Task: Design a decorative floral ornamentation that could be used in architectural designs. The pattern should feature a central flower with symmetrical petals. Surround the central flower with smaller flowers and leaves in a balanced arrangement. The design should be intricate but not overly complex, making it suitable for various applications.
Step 1448:
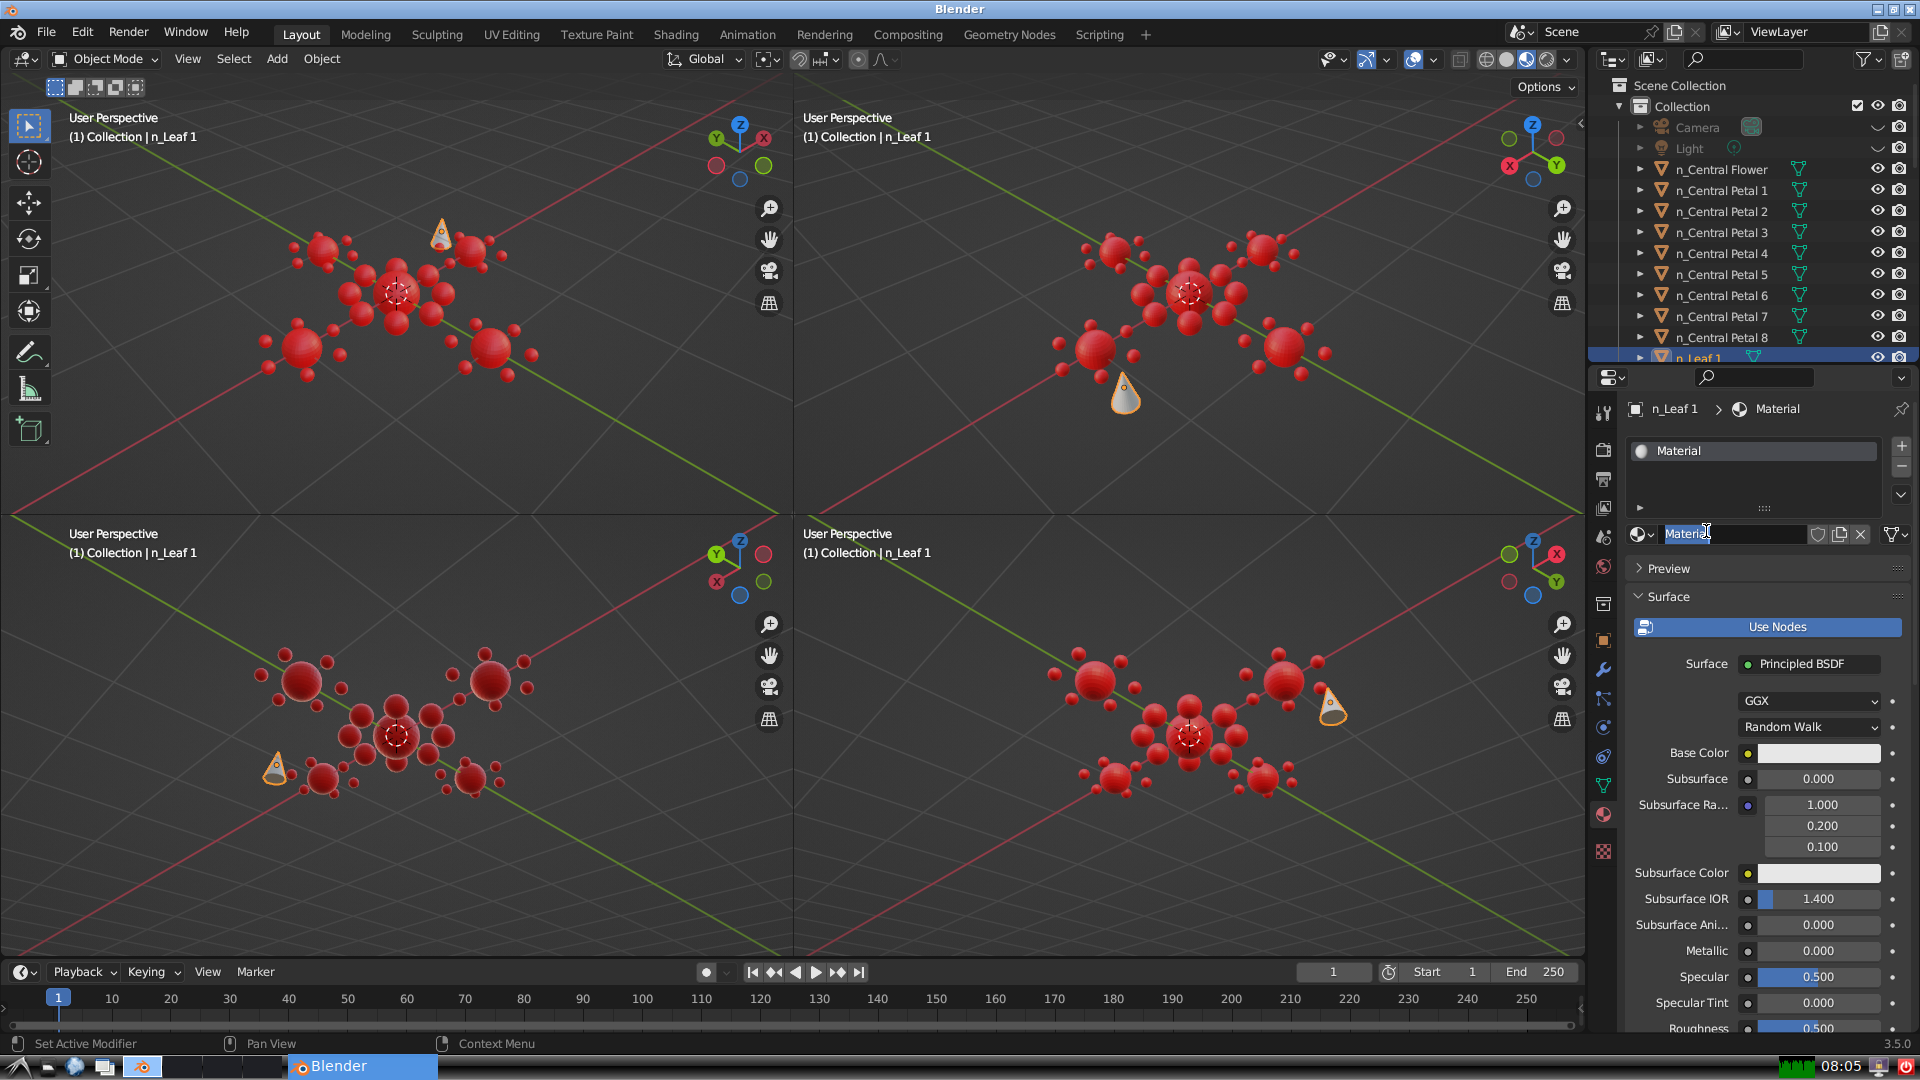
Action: input_text: n_Leaf Color